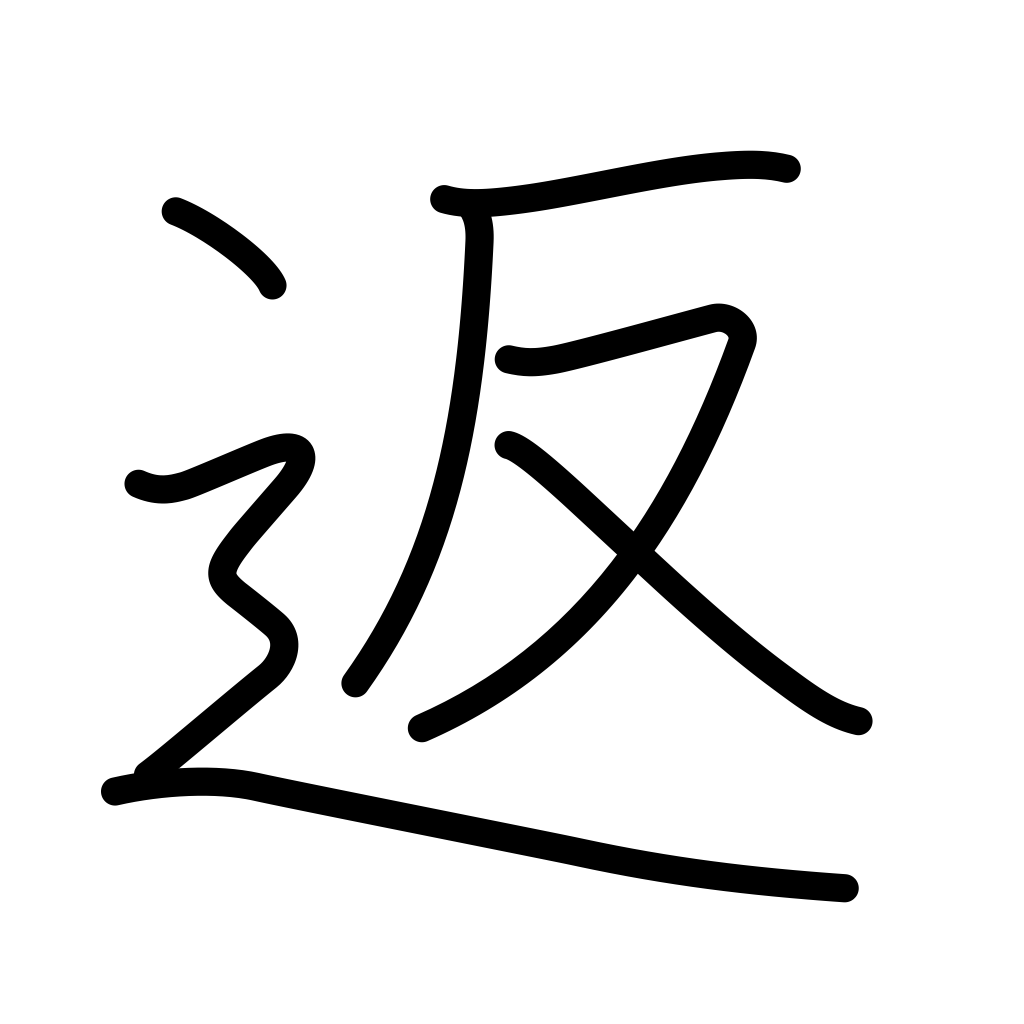
Meaning: return, answer, fade, repay